Aerial crown-view tile of a tropical tree (Barro Colorado Island, Panama), acquired 20250317:
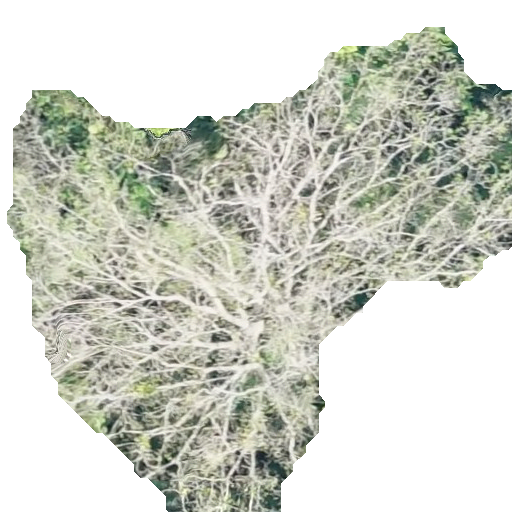
Species: Hura crepitans
GBIF accepted scientific name: Hura crepitans
Crown area: 232.969 m²